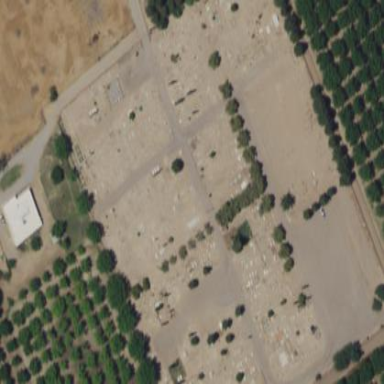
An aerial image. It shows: Graveyard.